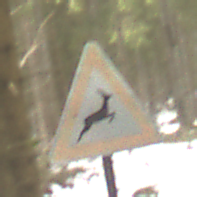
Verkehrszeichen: WildwechselLinks
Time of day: MorningAfternoon
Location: Outdoor (Nature)
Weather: Overcast
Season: Winter
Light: Natural